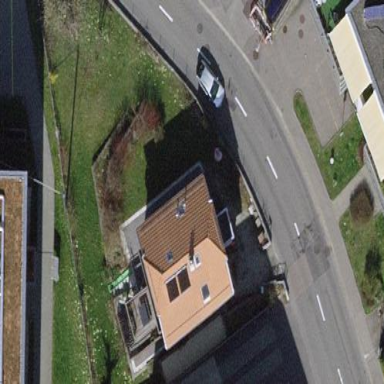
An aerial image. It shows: Detached building with half-hipped roof shape.